Question: related questions are:
<URL>
<URL>
Consider following dot file:
'''
digraph {
0 -> 1 [ len=2, label="(1, 0)"];
0 -> 1 [ len=0.5, dir=none, weight=10];
1 -> 0 [ len=2, label="(0, -1)"];
}
'''
giving following result:

How can I manage to get a symmetric version? '(0,-1)' should be left of the right egde.
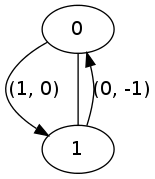
Answer: As you've found out, graphviz doesn't let you choose horizontal label placement, so all solutions are slightly hacky.
<URL>
1. The labelangle and labeldistance trick doesn't adapt well to different lengths of label text (you'd have to recalculate new distance/angle numbers).
2. The splines=false trick doesn't work so well where the number of edges between nodes > the number of nodes (you end up with overlapping edges).
This uses a relatively new feature of graphviz, <URL> feature is used to create curved edges. The padding on the labels is achieved with space characters.

'''
digraph {
forcelabels=true;
0:sw -> 1:nw [ dir=forward, xlabel=" (1, 0) "];
0 -> 1 [dir=none];
1:ne -> 0:se [ dir=backward, xlabel= " (0, -1) "];
}
'''
I believe you need graphviz version >2.29 to use xlabel.